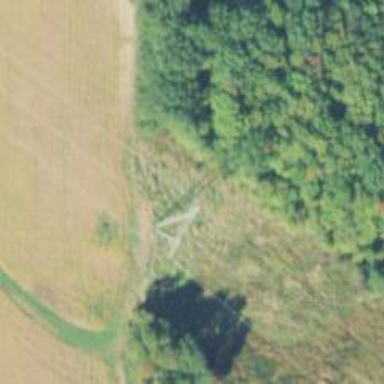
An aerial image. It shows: Lattice structure tower used for power transmission.